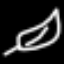
Label: leaf